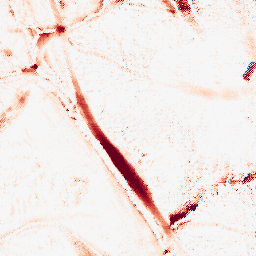
Category: morphological
Decomposition family: morphological_ellipse
Decomposition parameters: operation: opening
width: 20
height: 30
Upsampling method: regularized
Upsampling parameters: scale: 4
lambda_reg: 0.1
Upsampling scale: 4